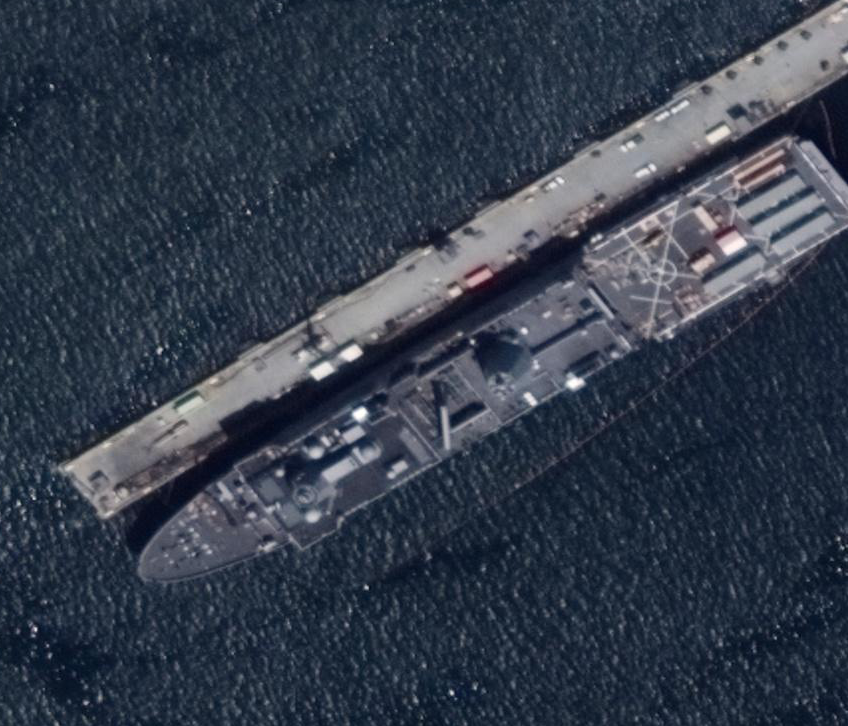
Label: combat